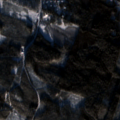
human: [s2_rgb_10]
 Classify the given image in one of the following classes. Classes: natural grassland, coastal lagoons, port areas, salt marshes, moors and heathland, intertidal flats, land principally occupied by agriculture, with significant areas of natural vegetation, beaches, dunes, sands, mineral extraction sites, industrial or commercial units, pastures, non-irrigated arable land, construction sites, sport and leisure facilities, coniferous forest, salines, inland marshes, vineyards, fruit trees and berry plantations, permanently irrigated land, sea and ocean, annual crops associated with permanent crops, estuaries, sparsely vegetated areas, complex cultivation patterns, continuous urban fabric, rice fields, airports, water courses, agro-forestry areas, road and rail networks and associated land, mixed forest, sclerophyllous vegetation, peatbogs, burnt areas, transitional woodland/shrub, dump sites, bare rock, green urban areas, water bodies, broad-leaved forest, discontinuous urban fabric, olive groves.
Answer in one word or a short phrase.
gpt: discontinuous urban fabric, non-irrigated arable land, coniferous forest, mixed forest, transitional woodland/shrub